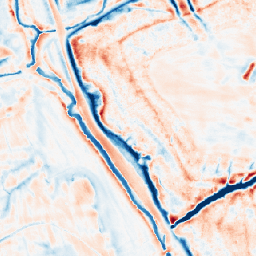
Category: edge_preserving
Decomposition family: bilateral
Decomposition parameters: d: 21
sigma_color: 75
sigma_space: 50
Upsampling method: nearest
Upsampling parameters: scale: 4
Upsampling scale: 4